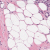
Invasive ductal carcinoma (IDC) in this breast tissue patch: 1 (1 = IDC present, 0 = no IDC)